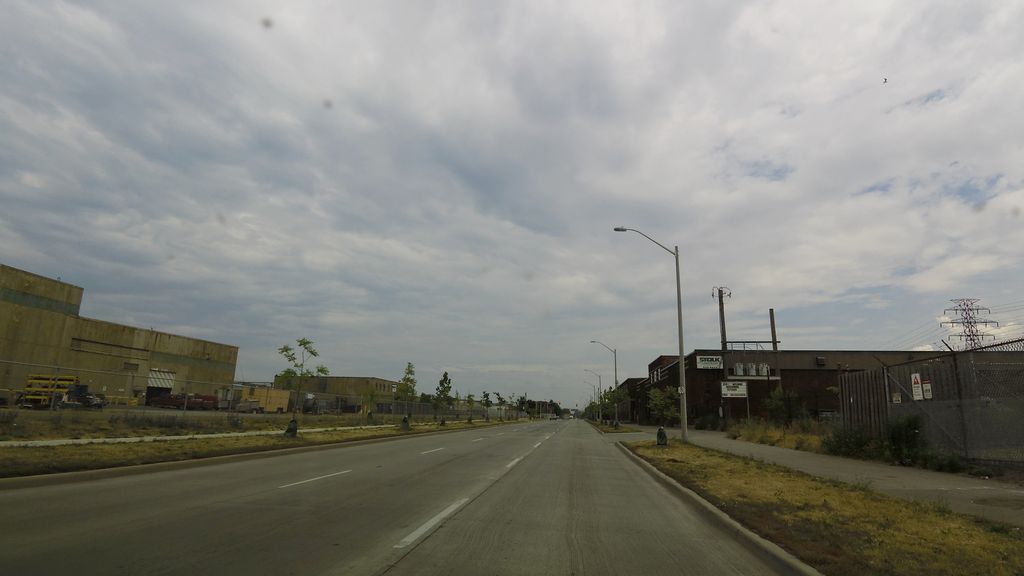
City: hamilton